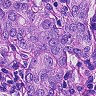
Metastatic tissue present: yes